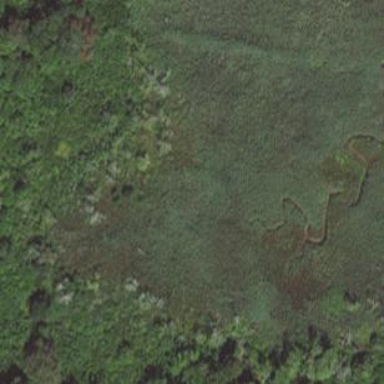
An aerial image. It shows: Marshy wetland area.